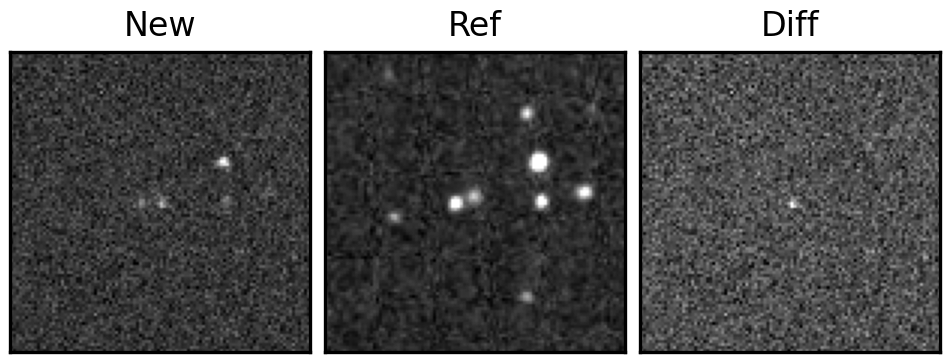
Label: real